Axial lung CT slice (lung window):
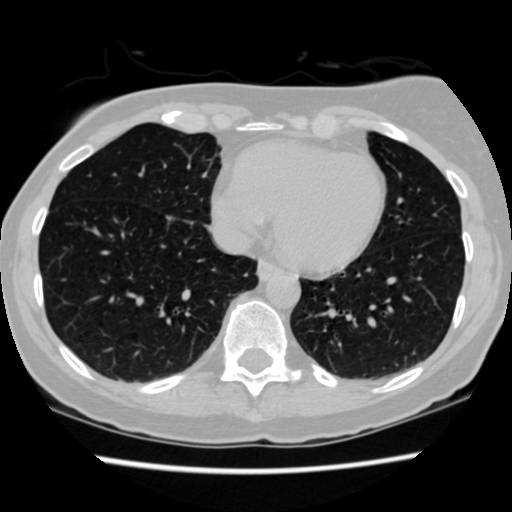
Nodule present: no